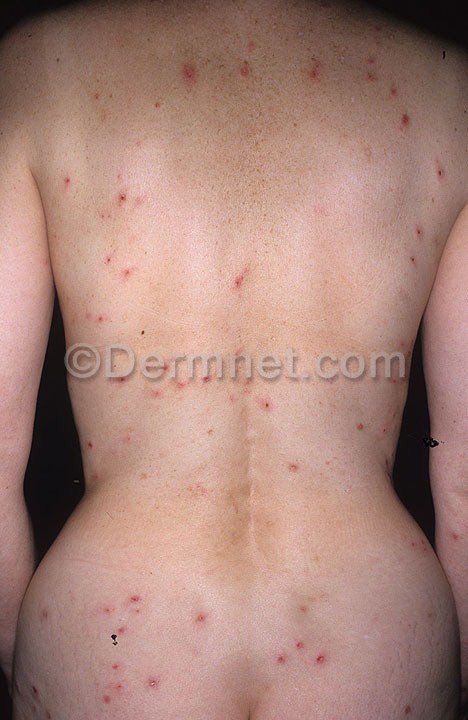
Disease: Bullous Disease Photos